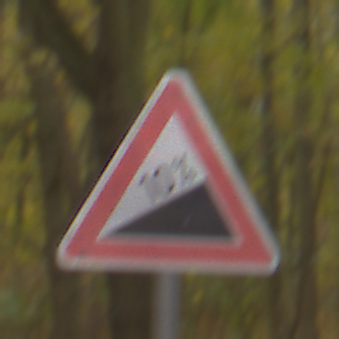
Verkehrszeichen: Steigung10
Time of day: Midday
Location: Outdoor (Nature)
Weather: Overcast
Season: NotSpecified
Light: Natural